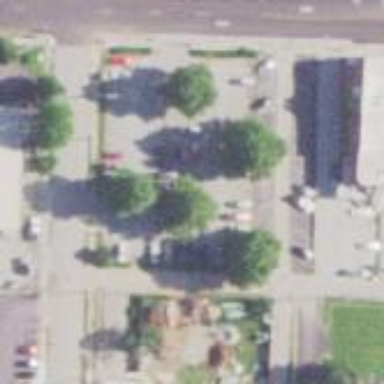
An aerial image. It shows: Commercial area.